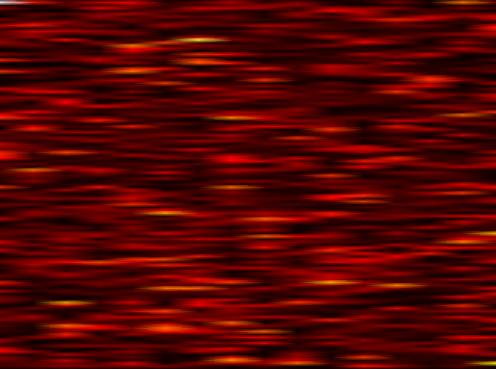
Label: FOFDM